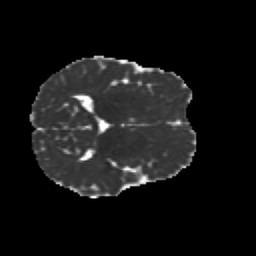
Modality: MD
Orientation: axial
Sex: male
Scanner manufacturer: siemens
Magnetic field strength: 3 T
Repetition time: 5 s
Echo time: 0.071 s